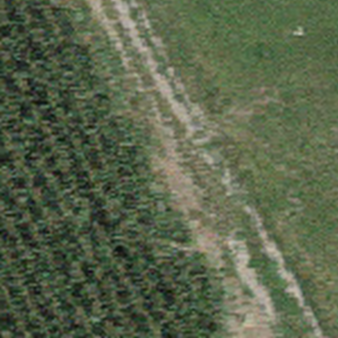
Label: other